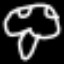
Label: mushroom